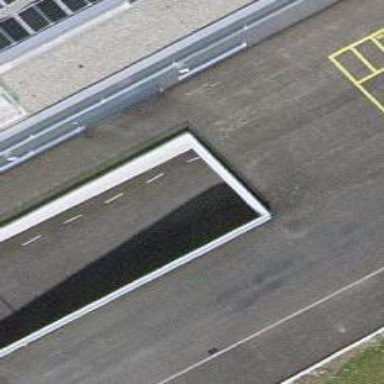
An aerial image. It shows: Parking entrance.